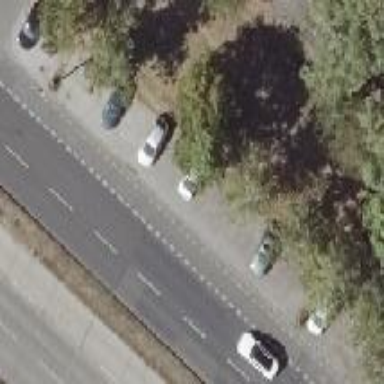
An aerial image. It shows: Parking available on the street side.